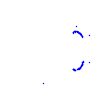
Particle: proton